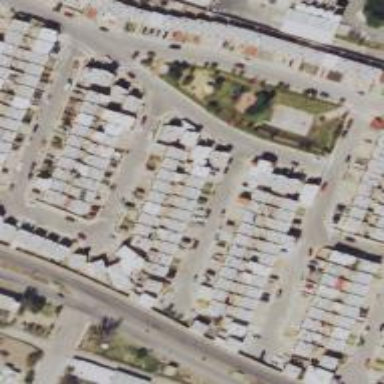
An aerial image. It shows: Residential road.